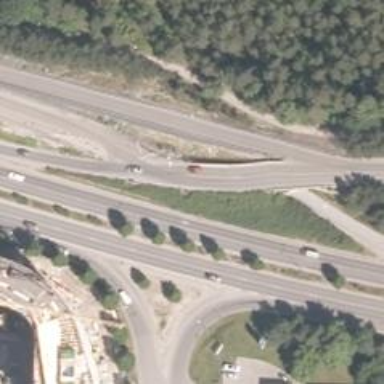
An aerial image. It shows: Trunk link highway bridge with asphalt surface.